Question: I'm using a web service which returns results like the following example:
'''
{
"name":"Frank",
"meals":[
"cheeseburger",
"lasagne"
]
}
'''
My Core Data schema looks like this:

Using MagicalRecord's 'MR_importValuesForKeysWithObject' method, how would I set about mapping the 'meals' key to the related 'Meals.name' attribute?
I can map the meals manually after, using a 'for in' loop, but just wondered if there was a way 'MR_importValuesForKeysWithObject' would perform this for me?
Basically I want each object in the JSON "meals" array to become a new Meals entity.
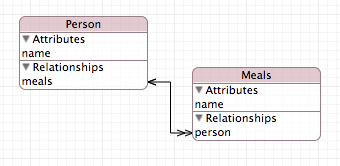
Answer: Override 'importMeals:' on the Person object and do the lookup/create/associate manually.
(longer answer)
every property imported via MagicalRecord calls import(PropertyName) on the target object, by implementing it you can override functionality.